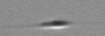
Label: Cylindrotheca_morphotype1